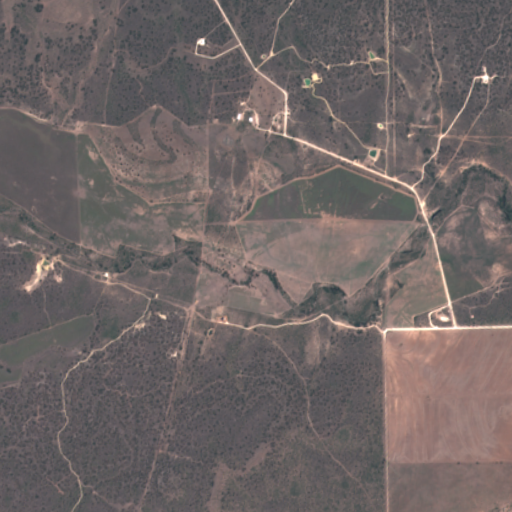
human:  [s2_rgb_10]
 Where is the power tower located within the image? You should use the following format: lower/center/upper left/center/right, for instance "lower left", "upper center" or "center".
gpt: The power tower is located in the right of the image.
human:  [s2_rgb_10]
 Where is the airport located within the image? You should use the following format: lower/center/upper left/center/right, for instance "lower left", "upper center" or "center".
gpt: There is no airport in the image.